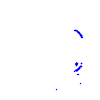
Particle: kaon